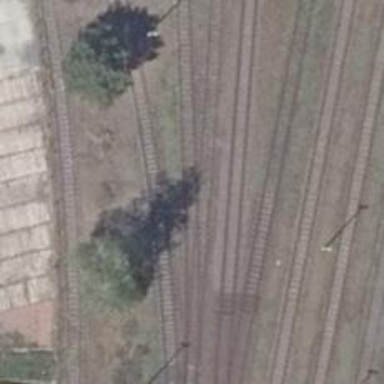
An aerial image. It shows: Railway spur service.